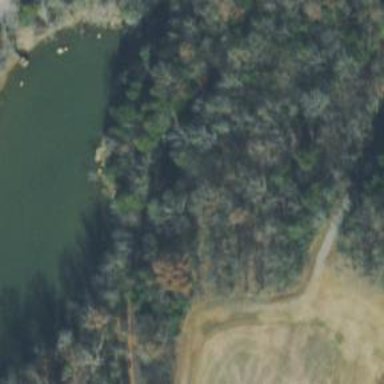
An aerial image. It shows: Disc golf tee area.